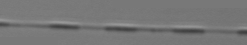
Label: Leptocylindrus